Question: i'm about to submit normal html (MVC-Razor) form. though I'm new to MVC and i don't wanna use unnecessary Ajax because it take time for me to learn, and I'm in hurry and also with my complex model which contain other models i'm wonder how should i take back data...
in this form, i'm using Select2, which is feeded from a normal select tag...
what i want is to submit my form on any change to this control, and send its value back to server.
the issue is in some of my test, it has name but no value, and in some it even doesn't appear to have a container name.
here is my page code:
'''
@model SinglePage.Models.SinglePageIndexViewModel
@{
ViewBag.Title = "Index";
Layout = "~/Views/Shared/_Layout.cshtml";
}
<h2>khnh</h2>
@using(Html.BeginForm()){
@Html.ValidationSummary(true)
@Html.HiddenFor(c=>Model.Customer.Code)
<script type="text/javascript">
$(document).ready(function() {
$("#selectCustomer").select2({
placeholder: "ntkhb mshtry",
allowclear: true
}).select2('val', @((Model != null && Model.Customer != null)? Model.Customer.Code:0))
.on("select2-selecting", function (e) {
var form = document.getElementsByTagName('form')[0];
form.submit();
});
});
</script>
<fieldset>
<select id="selectCustomer" name="selectCustomer">
<option></option>
@foreach (var customer in Model.CustomerList)
{
<option value="@customer.Code">@Html.DisplayFor(c => customer.FirstName) @Html.DisplayFor(c=>customer.LastName)</option>
}
</select>
</fieldset>
}
'''
and here is my post request which does not contain "selectCustomer" and value for it.

## -Extra Help (help is recommended but not required)
Also if you have any suggestion for me to read my data, or name my item, that i can read them back through model, i'll be happy to take advice, for now i'm going to use "Request.Form[]".
but my model structure is like this:
'''
namespace SinglePage.Models
{
public class SinglePageIndexViewModel
{
public List<Models.Customer> CustomerList { set; get; }
public List<Models.Item> ItemList { set; get; }
public Models.Customer Customer { set; get; }
public Models.Factor Factor { set; get; }
public List<Models.FactorItem> FactorItemList { set; get; }
}
}
namespace SinglePage.Models
{
public class SinglePageIndexViewModel
{
public List<Models.Customer> CustomerList { set; get; }
public List<Models.Item> ItemList { set; get; }
public Models.Customer Customer { set; get; }
public Models.Factor Factor { set; get; }
public List<Models.FactorItem> FactorItemList { set; get; }
}
}
namespace SinglePage.Models
{
public class FactorItem
{
public int Code { set; get; }
public int FactorCode { set; get; }
public string Name { set; get; }
public int Count { set; get; }
public decimal ItemPrice { set; get; }
public decimal TotalPrice
{
get
{
return ItemPrice*Count;
}
}
}
}
namespace SinglePage.Models
{
public class Factor
{
public int Code { set; get; }
public int CustomerCode { set; get; }
public DateTime Date { set; get; }
public decimal PaidPrice { set; get; }
}
}
namespace SinglePage.Models
{
public class Customer
{
public int Code { set; get; }
public string FirstName { set; get; }
public string LastName { set; get; }
public string IdentityNo { set; get; }
public string Telephone { set; get; }
public string Address { set; get; }
}
}
'''
And i pass data using first model which contains all model.
Thank you all,
Hassan F.
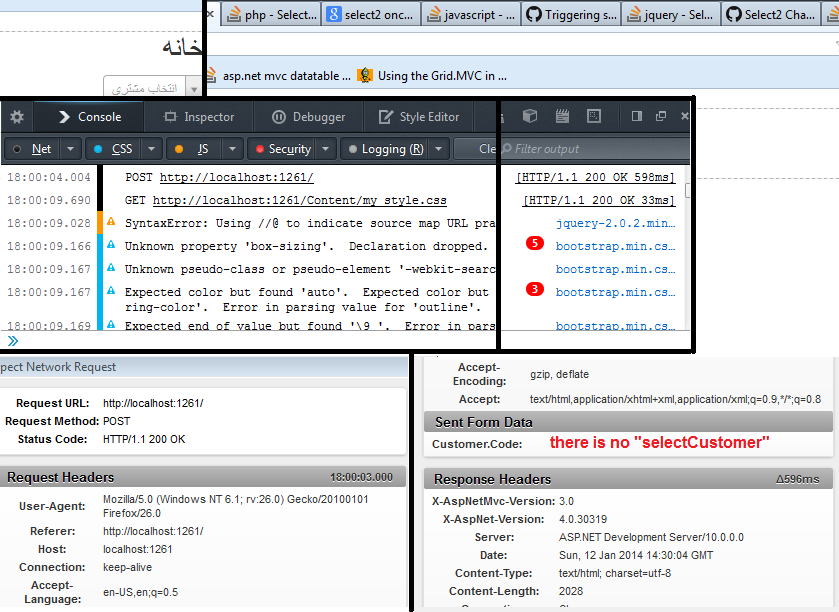
Answer: you are submitting the form before selecting the value. submit it after selecting value. try submitting the form on 'change'
'''
<script type="text/javascript">
$(document).ready(function() {
$("#selectCustomer").select2({
placeholder: "ntkhb mshtry",
allowclear: true
}).select2('val', @((Model != null && Model.Customer != null)? Model.Customer.Code:0))
.on("change", function (e) {
var form = document.getElementsByTagName('form')[0];
form.submit();
});
});
</script>
'''